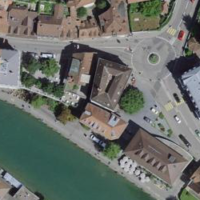
EUNIS habitat code: 54
Species observed at this site:
Podarcis muralis
Passer domesticus